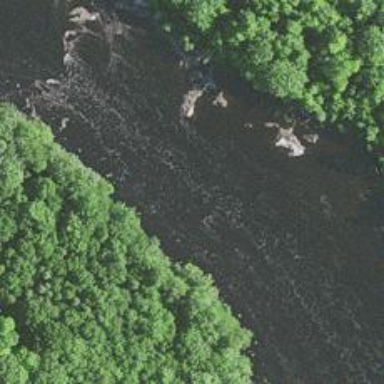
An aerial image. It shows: Scene featuring rapids in waterway.